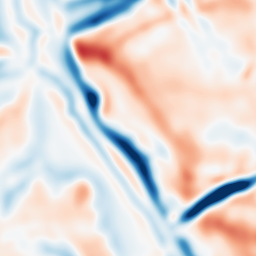
Category: multiscale
Decomposition family: dog
Decomposition parameters: sigma_low: 5
sigma_high: 5
Upsampling method: sinc_blackman
Upsampling parameters: scale: 2
kernel_size: 8
Upsampling scale: 2